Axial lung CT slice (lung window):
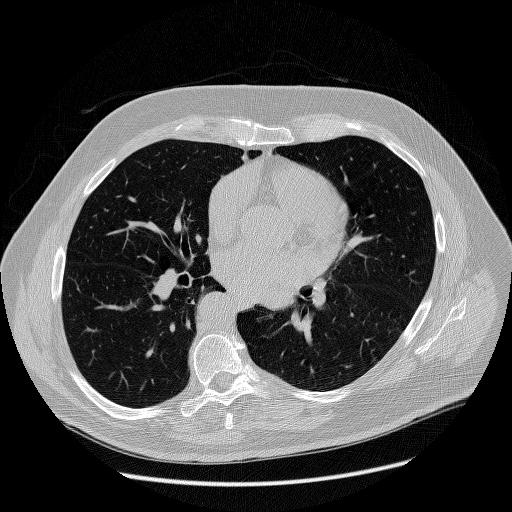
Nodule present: no